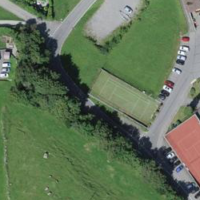
EUNIS habitat code: 55
Species observed at this site:
Asplenium ruta-muraria
Corvus corone
Turdus philomelos
Lomographa temerata
Lapsana communis
Calliteara pudibunda
Aegithalos caudatus
Sambucus nigra
Sylvia atricapilla
Phylloscopus collybita
Deilephila porcellus
Cygnus olor
Vespa crabro
Larus michahellis
Asplenium scolopendrium
Dryocopus martius
Pica pica
Phoenicurus ochruros
Sitta europaea
Geum urbanum
Atolmis rubricollis
Falco tinnunculus
Accipiter nisus
Sturnus vulgaris
Chloris chloris
Ilex aquifolium
Passer domesticus
Fringilla coelebs
Petrophora chlorosata
Turdus merula
Columba palumbus
Parus major
Gryllus campestris
Hirundo rustica
Milvus milvus
Milvus migrans
Motacilla alba
Coccothraustes coccothraustes
Delichon urbicum